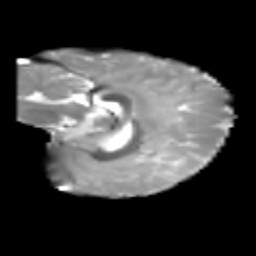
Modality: T2w
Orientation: sagittal
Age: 6
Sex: male
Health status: healthy